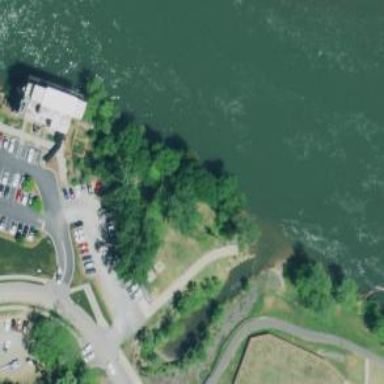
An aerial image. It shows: Footway road designated for whitewater portage.